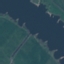
Land use / land cover: River